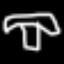
Label: mushroom